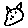
Label: cat